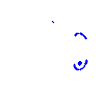
Particle: pion